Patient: sex M, age 65
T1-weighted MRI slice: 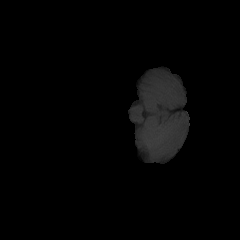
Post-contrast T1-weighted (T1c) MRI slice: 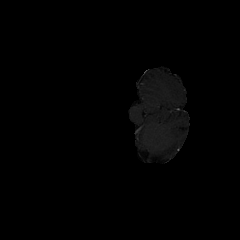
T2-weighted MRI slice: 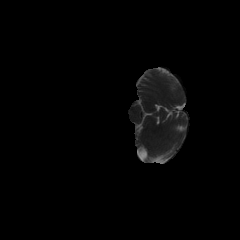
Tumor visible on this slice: no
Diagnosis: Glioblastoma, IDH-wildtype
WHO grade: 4